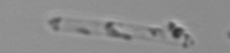
Label: Cerataulina_pelagica